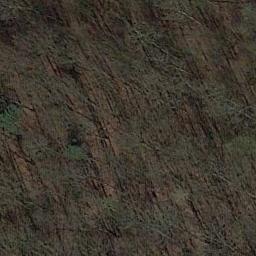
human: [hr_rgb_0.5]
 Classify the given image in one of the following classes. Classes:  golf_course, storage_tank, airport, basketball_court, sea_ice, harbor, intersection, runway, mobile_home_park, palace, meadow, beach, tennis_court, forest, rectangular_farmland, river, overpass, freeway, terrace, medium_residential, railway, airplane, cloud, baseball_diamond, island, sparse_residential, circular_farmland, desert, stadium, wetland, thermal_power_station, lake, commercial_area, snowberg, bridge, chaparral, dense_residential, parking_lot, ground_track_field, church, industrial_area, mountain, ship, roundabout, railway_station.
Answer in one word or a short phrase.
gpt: forest